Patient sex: F
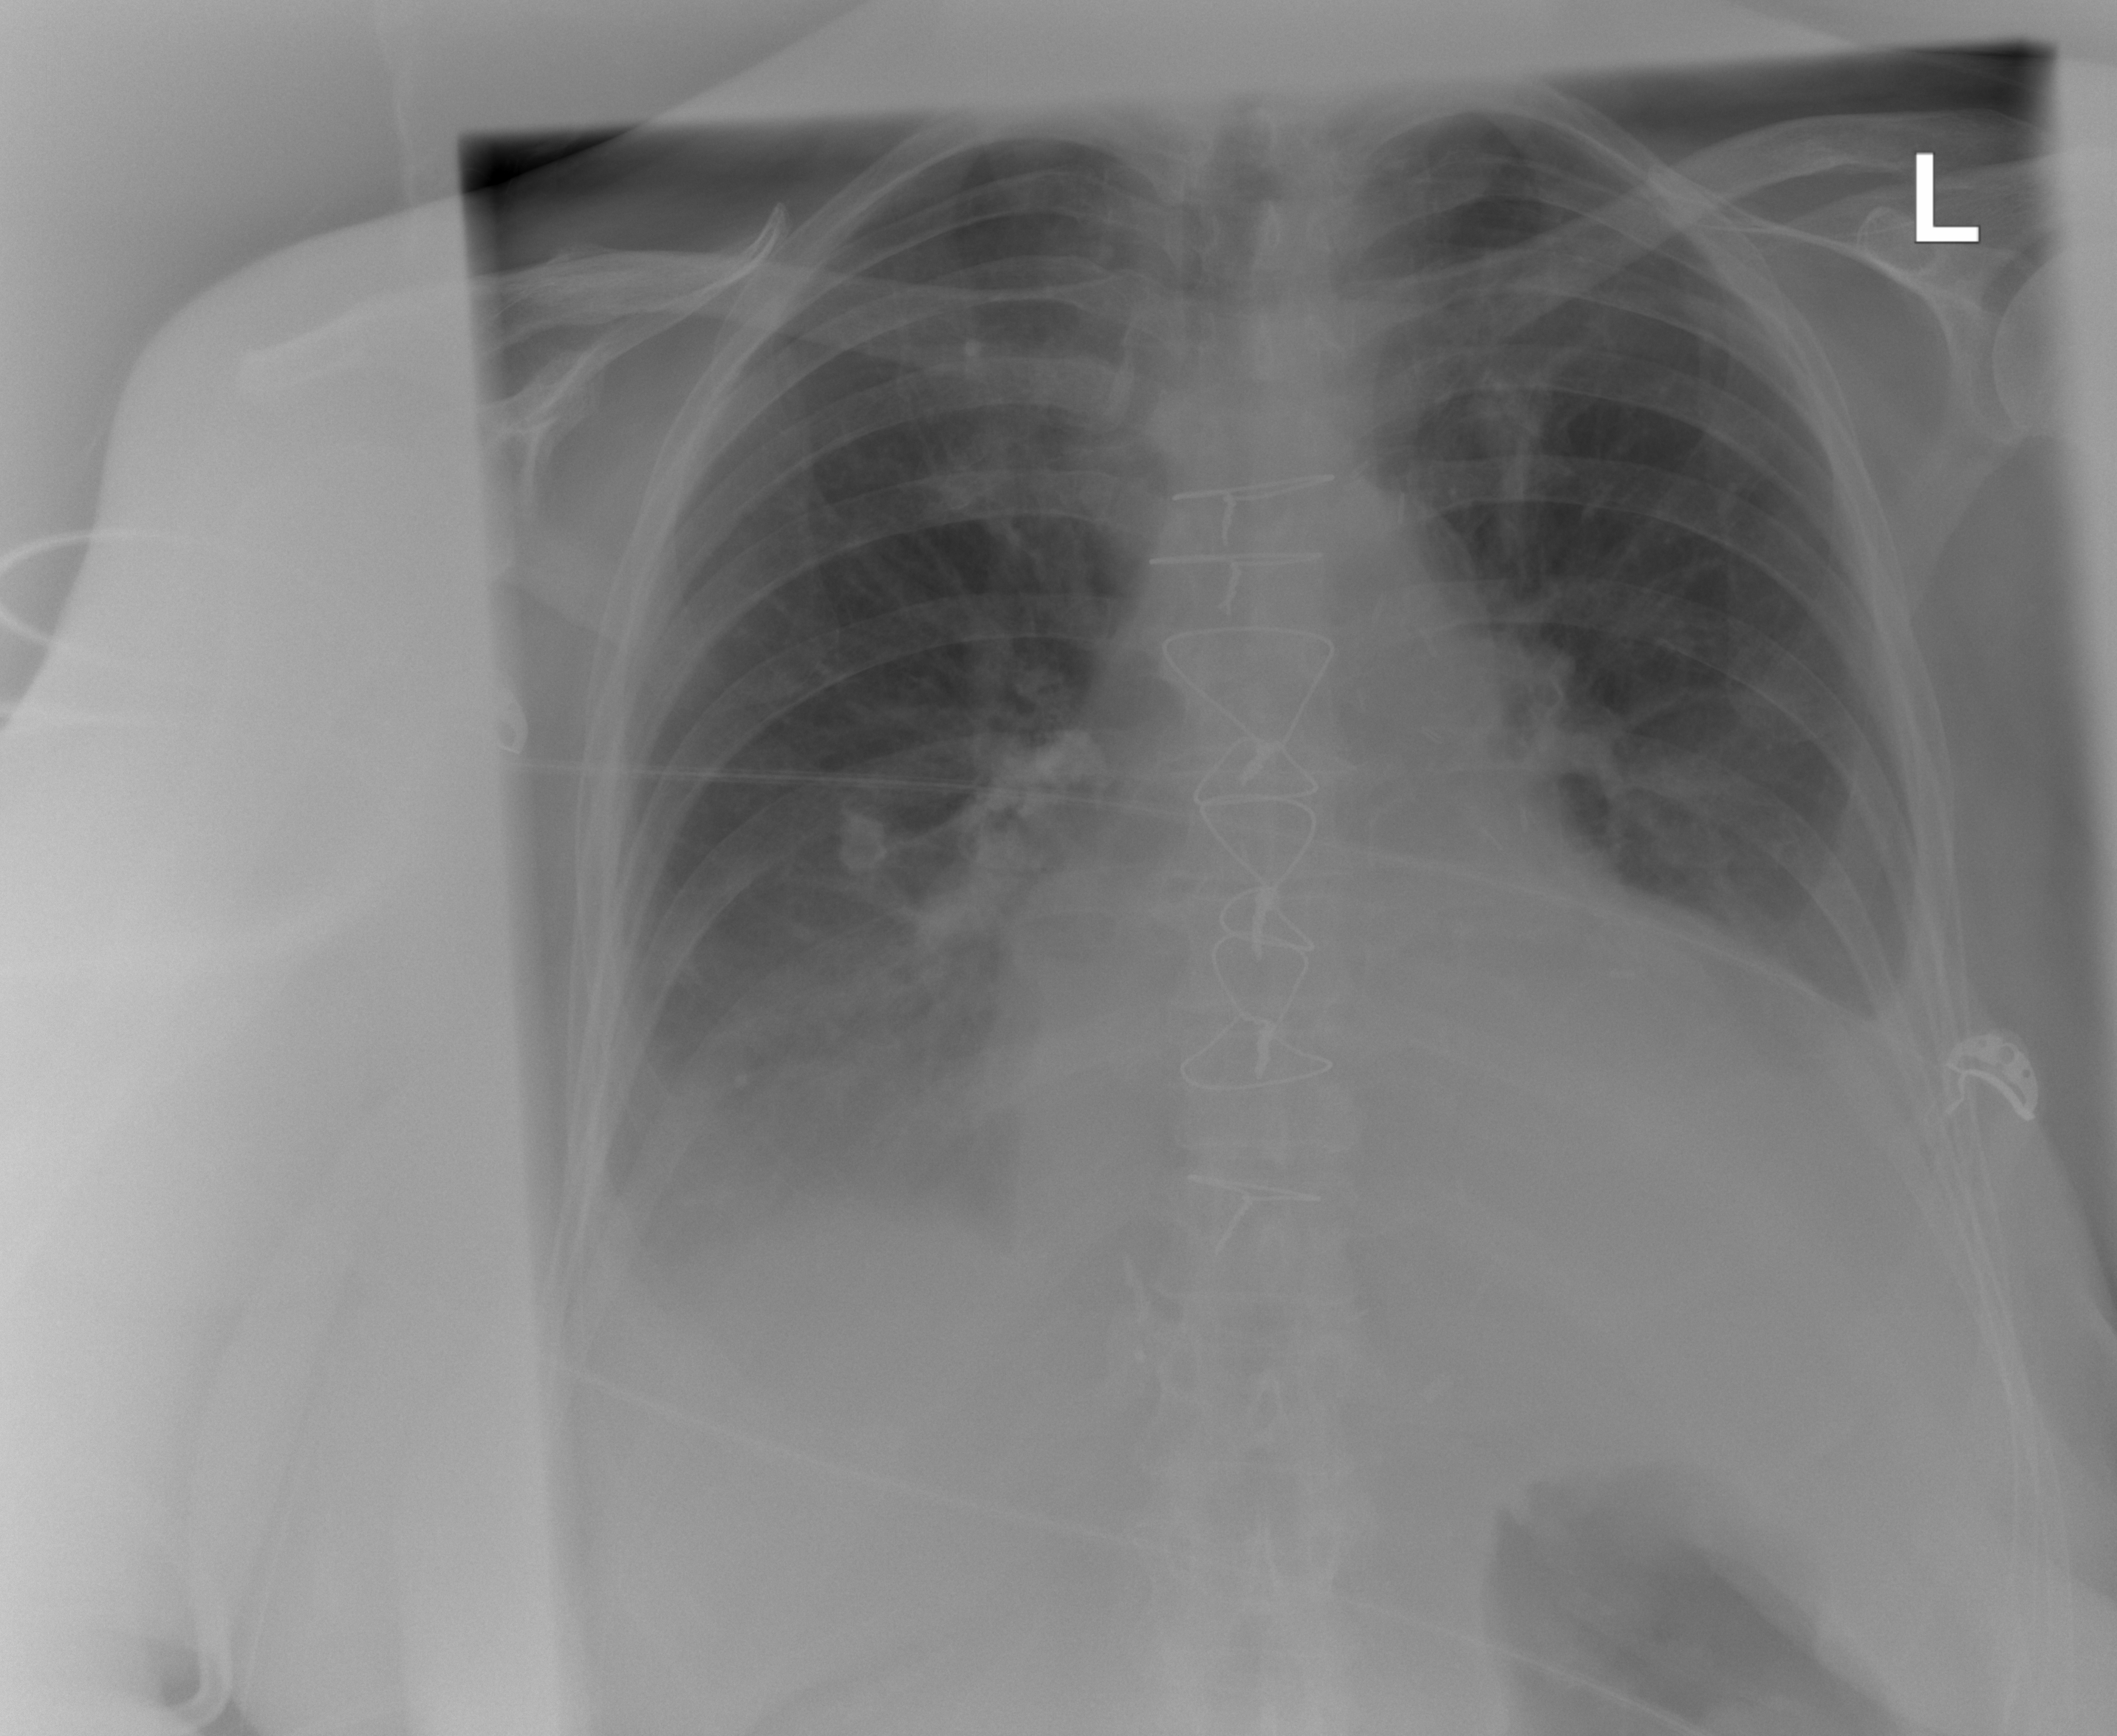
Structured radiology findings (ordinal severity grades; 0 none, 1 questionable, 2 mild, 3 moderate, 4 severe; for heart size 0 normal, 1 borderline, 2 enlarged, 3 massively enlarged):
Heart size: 2
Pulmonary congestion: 2
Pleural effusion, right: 2
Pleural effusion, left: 2
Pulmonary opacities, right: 1
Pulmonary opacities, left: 1
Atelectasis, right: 2
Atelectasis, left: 2